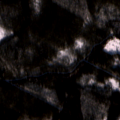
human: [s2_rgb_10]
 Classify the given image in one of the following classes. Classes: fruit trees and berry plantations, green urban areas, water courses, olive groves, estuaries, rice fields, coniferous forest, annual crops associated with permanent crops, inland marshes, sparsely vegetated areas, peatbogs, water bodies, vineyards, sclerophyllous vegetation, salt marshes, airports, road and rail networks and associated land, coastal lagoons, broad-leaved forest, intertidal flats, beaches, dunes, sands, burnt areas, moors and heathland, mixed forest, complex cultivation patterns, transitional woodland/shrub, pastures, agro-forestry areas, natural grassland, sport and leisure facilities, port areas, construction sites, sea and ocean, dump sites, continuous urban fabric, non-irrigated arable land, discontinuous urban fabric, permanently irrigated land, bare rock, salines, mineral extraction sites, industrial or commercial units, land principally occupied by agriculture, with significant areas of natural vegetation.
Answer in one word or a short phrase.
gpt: coniferous forest, mixed forest, transitional woodland/shrub